Question: I tried to implement the google map(android way) into my glass GDK application but It seems like glass does not support that at this moment. Is there anyway I can show a mapview in the gdk application? or do I have to show it through the mirror api map?
P.S
This is what I see when I try to show the map on glass. Any thought?

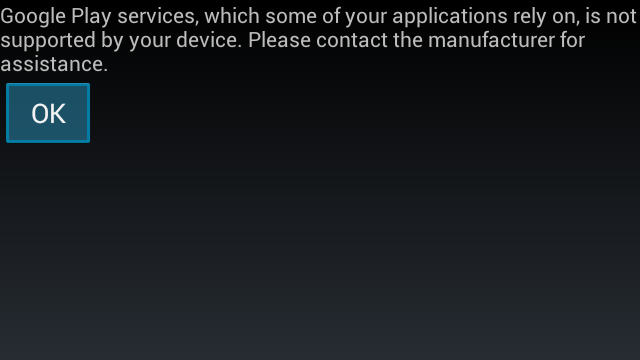
Answer: Pardon the reference to documentation, but <URL>
Google Play Services is not available on Google Glass (at least not yet).